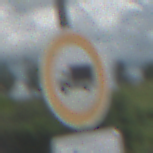
Verkehrszeichen: VerbotFuerKraftfahrzeugeUeberDreiKommaFuenfTonnen
Zusatzzeichen unten: RichtungsangabeDurchPfeile1
Umgebung: Outdoor, Nature
Tageszeit: Midday
Wetter: PartlyCloudy
Licht: Natural
Jahreszeit: NotSpecified
Kontrast: HighContrast